Interaction volume radius: 5 \u00c5
Interaction volume height: 10 \u00c5
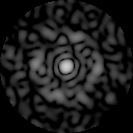
Disorder parameter: 0.801